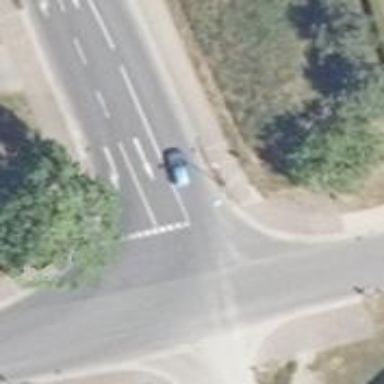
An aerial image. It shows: Road with "give way" sign.